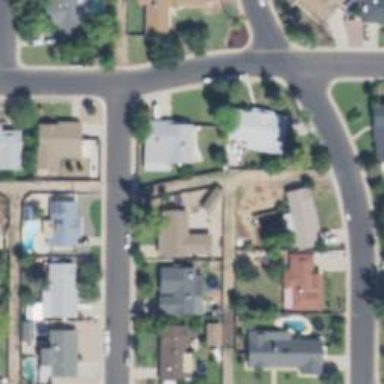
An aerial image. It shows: Alley classified as service road.